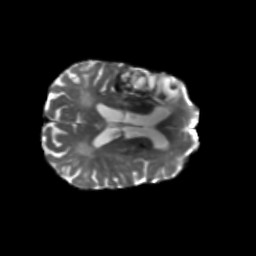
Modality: T2w
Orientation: axial
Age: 75
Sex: male
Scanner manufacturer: siemens
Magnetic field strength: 3 T
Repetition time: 5.47 s
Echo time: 0.0854 s